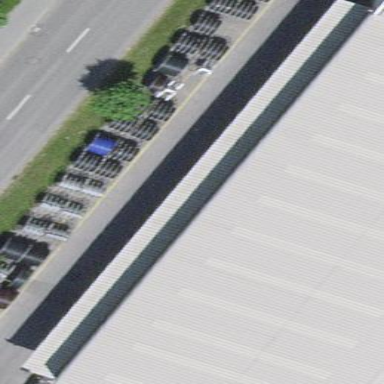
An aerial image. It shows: View of roof of building.